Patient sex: M
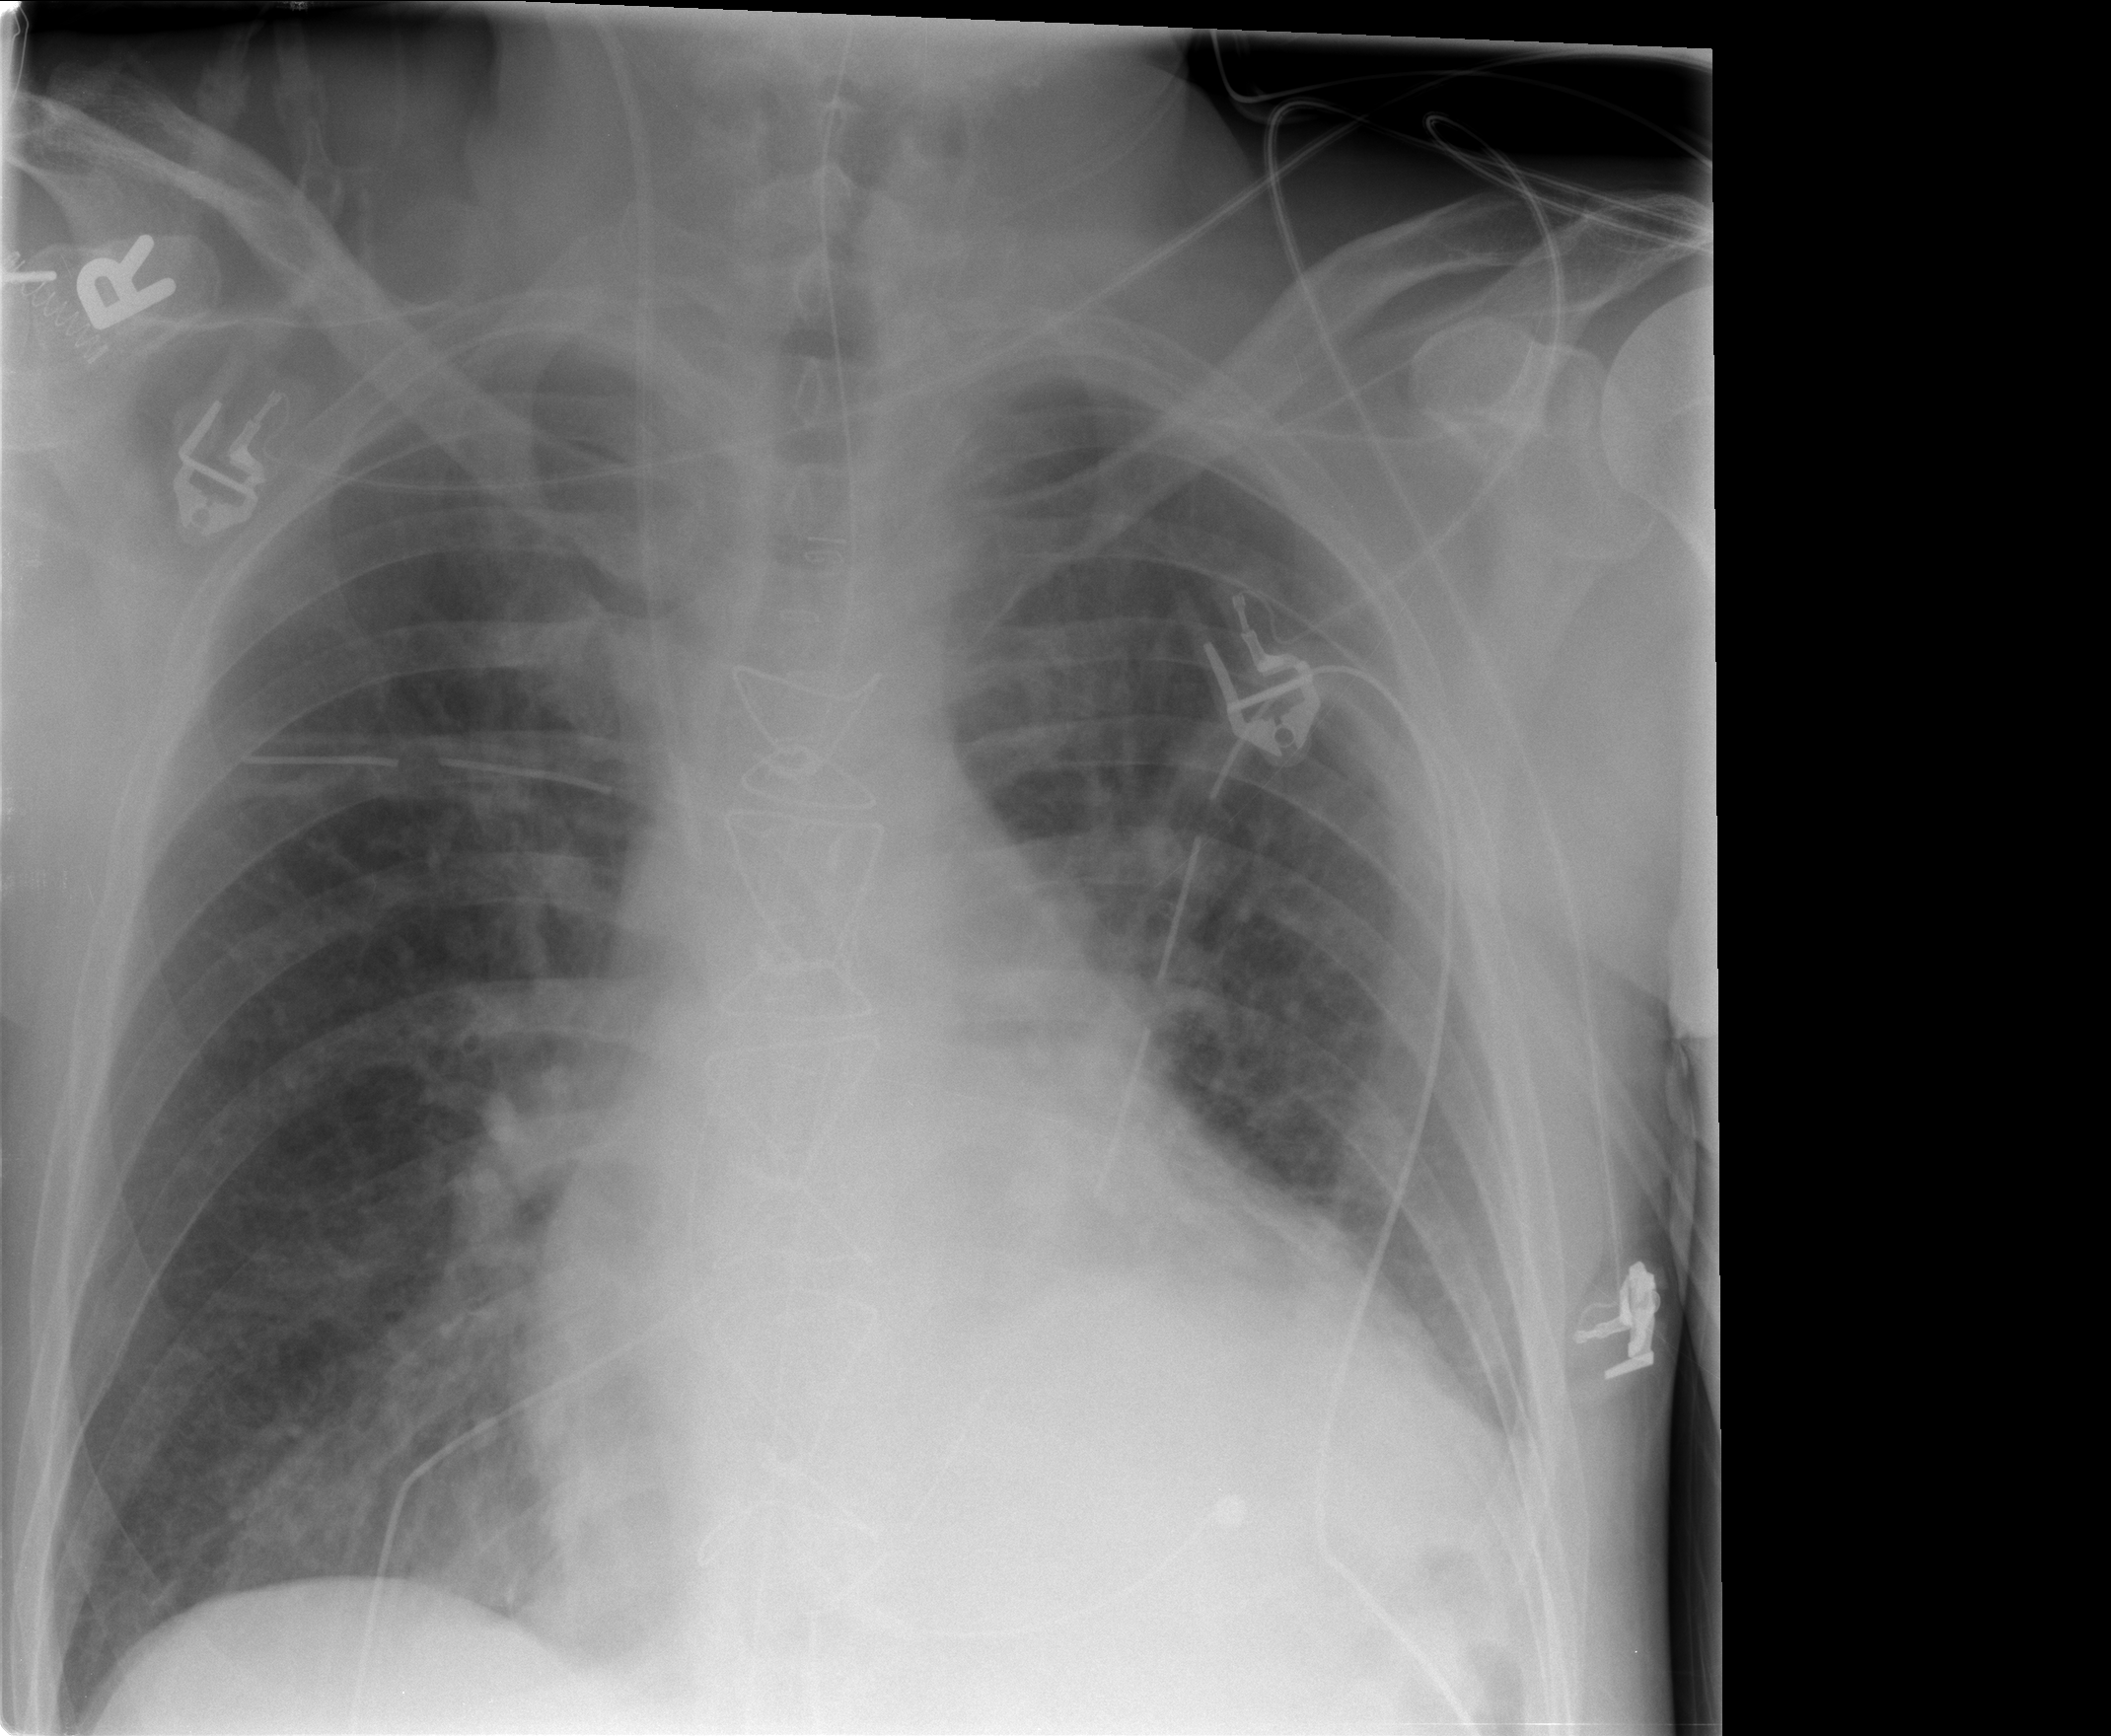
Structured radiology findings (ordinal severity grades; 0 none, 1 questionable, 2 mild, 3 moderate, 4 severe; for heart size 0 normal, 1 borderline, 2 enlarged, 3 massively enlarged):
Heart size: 2
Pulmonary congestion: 2
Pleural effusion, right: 0
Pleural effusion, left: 2
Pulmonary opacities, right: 2
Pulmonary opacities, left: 0
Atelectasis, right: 0
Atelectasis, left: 2